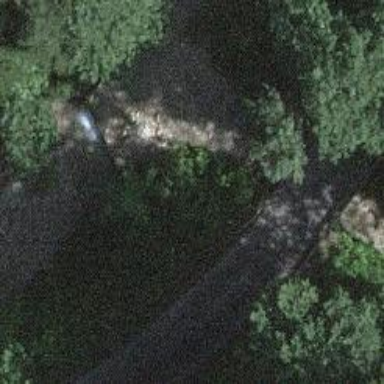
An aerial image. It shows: Culvert tunnel.